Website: home-depot
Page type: payment
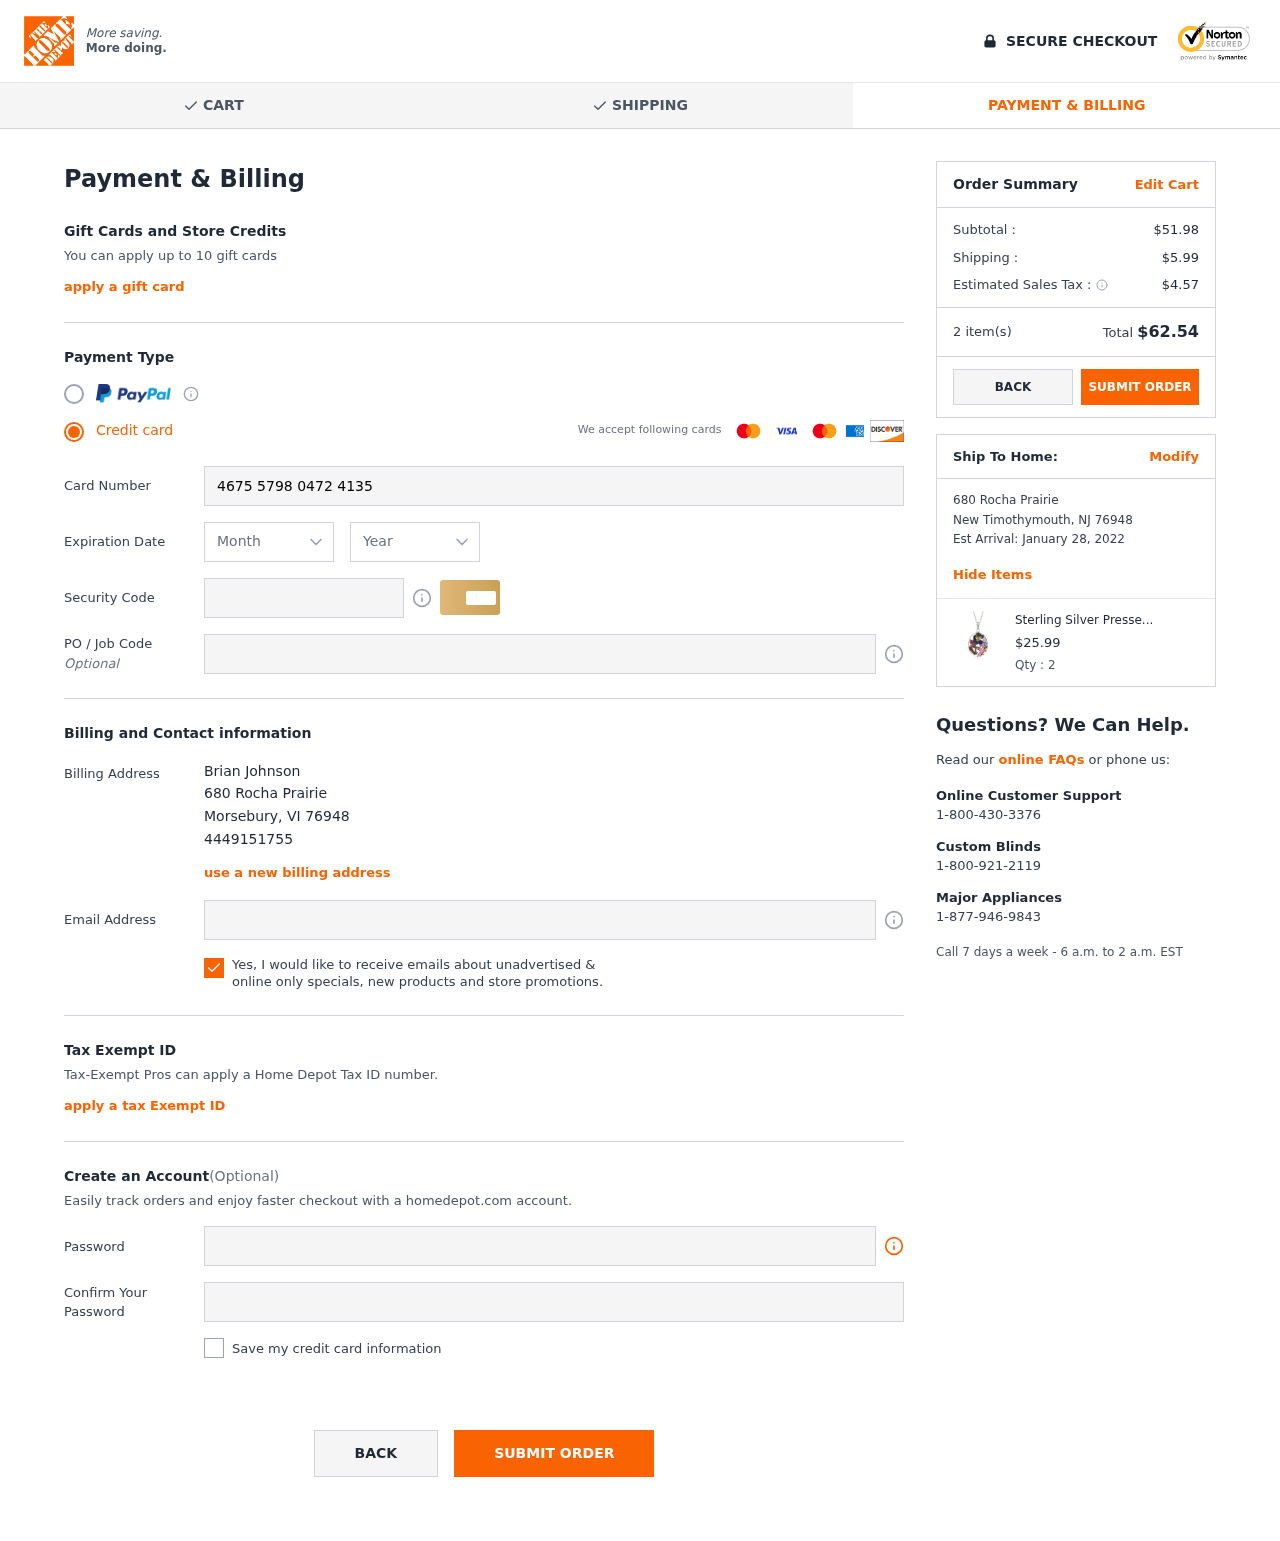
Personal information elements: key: PII_CARD_CVV
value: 533
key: PII_CARD_EXPIRY_MONTH
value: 12
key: PII_CARD_EXPIRY_YEAR
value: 26
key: PII_CARD_NUMBER
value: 4675 5798 0472 4135
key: PII_CITY
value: Morsebury
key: PII_CITY2
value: New Timothymouth
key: PII_EMAIL
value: brianjohnson@yahoo.com
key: PII_FULLNAME
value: Brian Johnson
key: PII_JOB_CODE
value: WO-552455
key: PII_PHONE
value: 4449151755
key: PII_POSTCODE
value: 76948
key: PII_POSTCODE2
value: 76948
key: PII_STATE_ABBR
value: VI
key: PII_STATE_ABBR2
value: NJ
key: PII_STREET
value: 680 Rocha Prairie
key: PII_STREET2
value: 680 Rocha Prairie
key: PII_POSTCODE_FULL
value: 76948
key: PII_POSTCODE_NUMERIC
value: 76948
Product elements: key: PRODUCT1_NAME
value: Sterling Silver Pressed Flower Oval Pendant Necklace, 18"
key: PRODUCT1_PRICE
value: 25.99
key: PRODUCT1_QUANTITY
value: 2
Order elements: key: ORDER_SUBTOTAL
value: $51.98
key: ORDER_SHIPPING_COST
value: $5.99
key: ORDER_TAX
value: $4.57
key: ORDER_NUM_ITEMS
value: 2 item(s)
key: ORDER_TOTAL
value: $62.54
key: ORDER_DELIVERY_DATE
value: January 28, 2022